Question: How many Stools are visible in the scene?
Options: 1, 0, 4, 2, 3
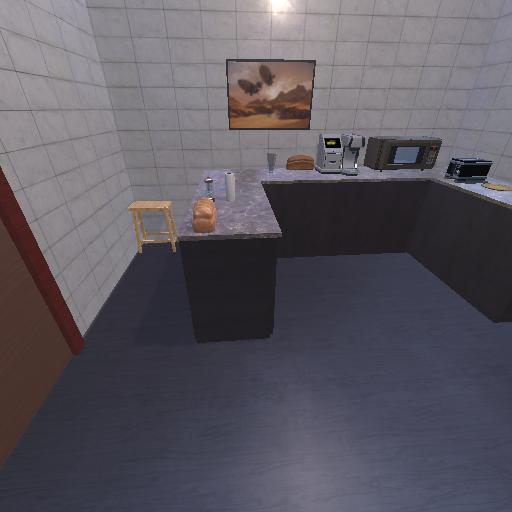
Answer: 1